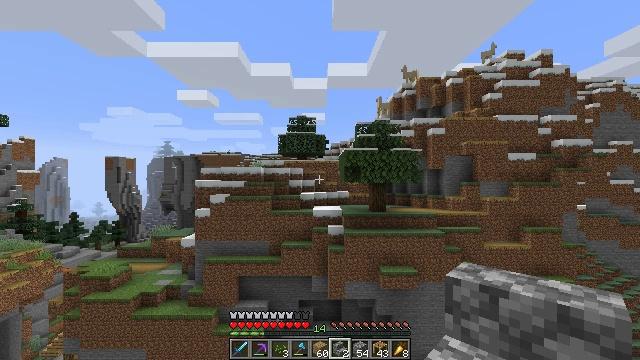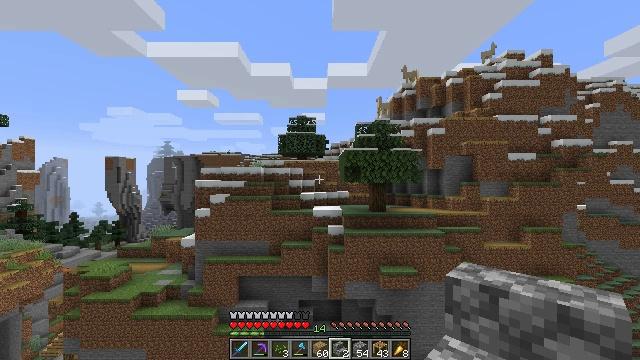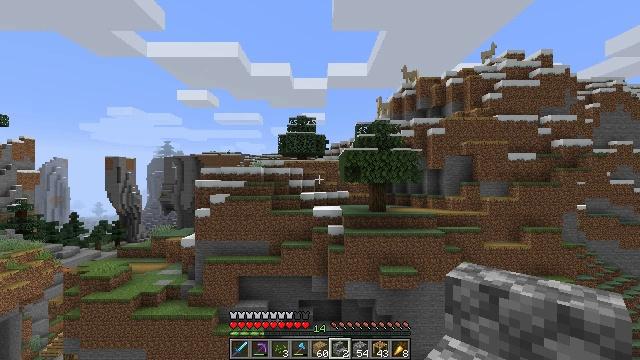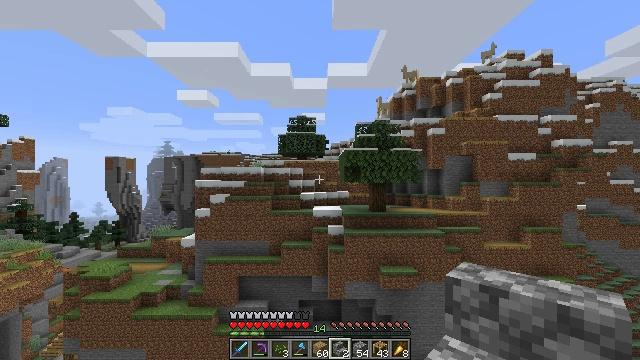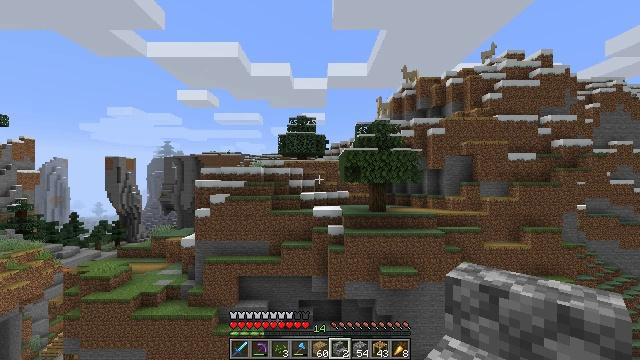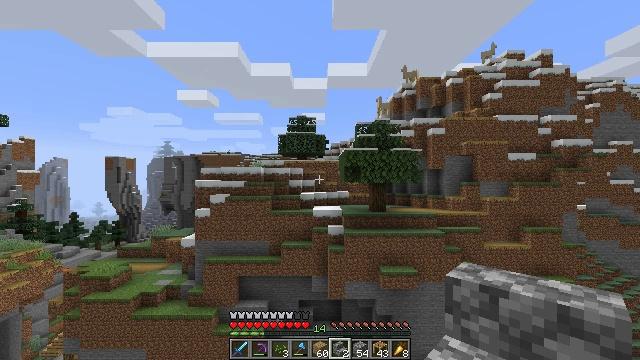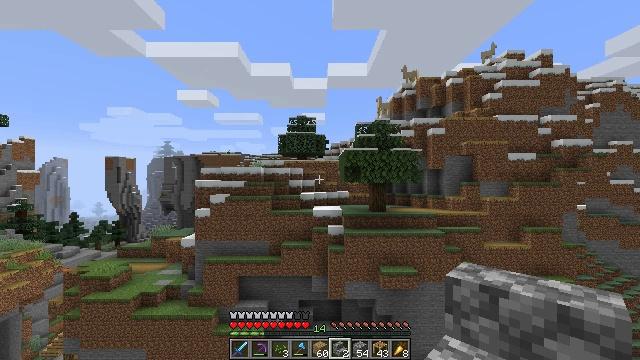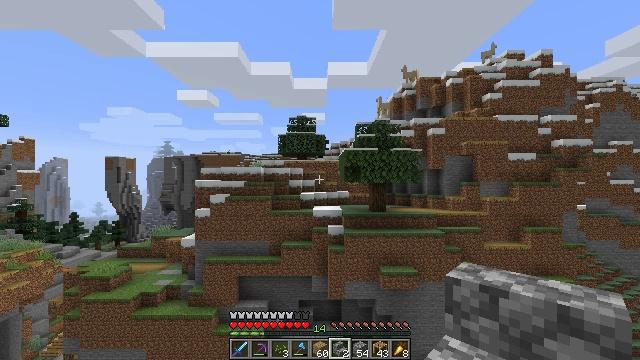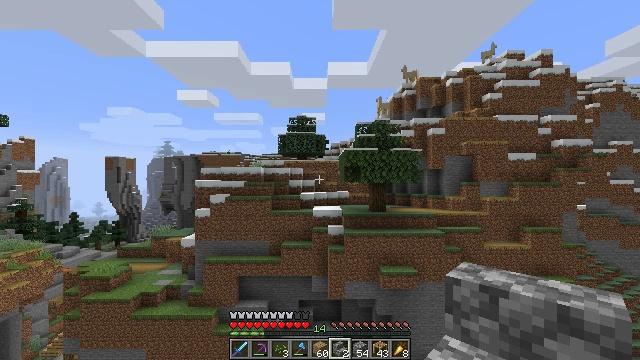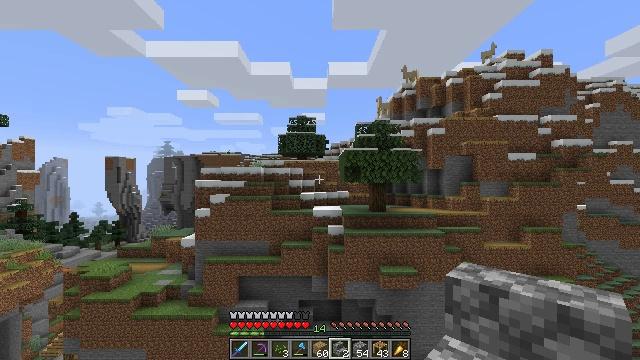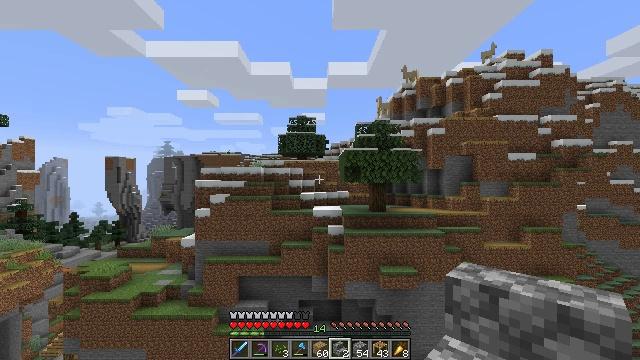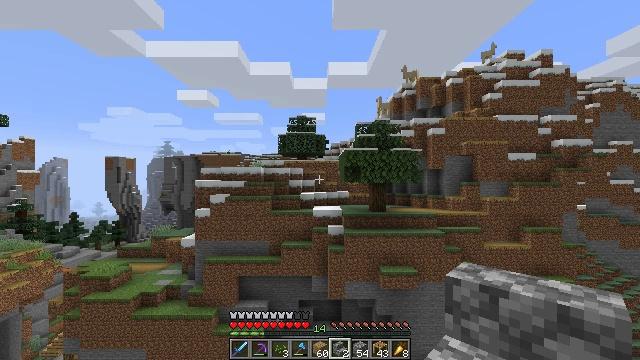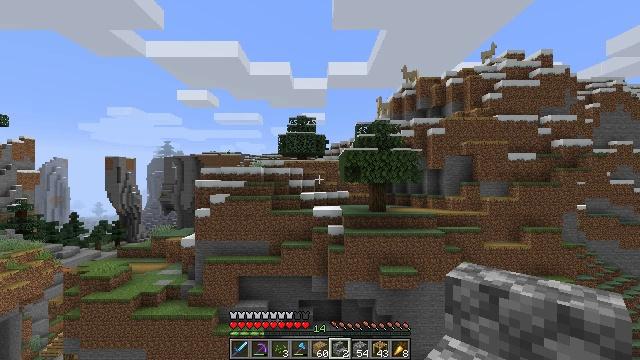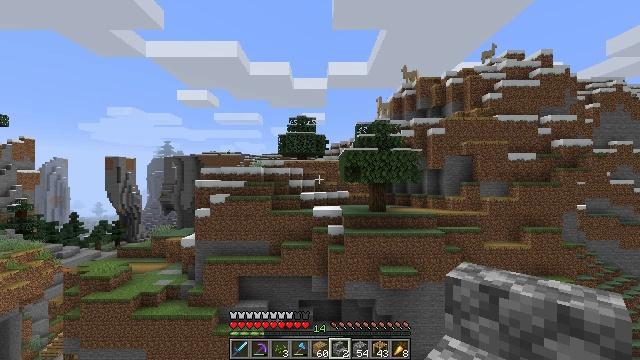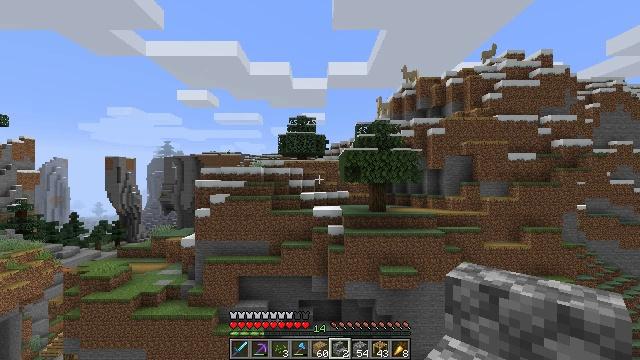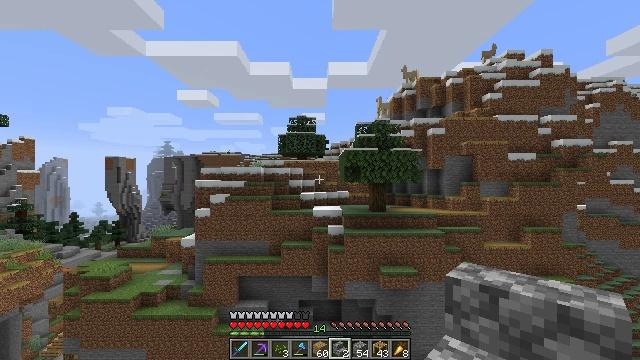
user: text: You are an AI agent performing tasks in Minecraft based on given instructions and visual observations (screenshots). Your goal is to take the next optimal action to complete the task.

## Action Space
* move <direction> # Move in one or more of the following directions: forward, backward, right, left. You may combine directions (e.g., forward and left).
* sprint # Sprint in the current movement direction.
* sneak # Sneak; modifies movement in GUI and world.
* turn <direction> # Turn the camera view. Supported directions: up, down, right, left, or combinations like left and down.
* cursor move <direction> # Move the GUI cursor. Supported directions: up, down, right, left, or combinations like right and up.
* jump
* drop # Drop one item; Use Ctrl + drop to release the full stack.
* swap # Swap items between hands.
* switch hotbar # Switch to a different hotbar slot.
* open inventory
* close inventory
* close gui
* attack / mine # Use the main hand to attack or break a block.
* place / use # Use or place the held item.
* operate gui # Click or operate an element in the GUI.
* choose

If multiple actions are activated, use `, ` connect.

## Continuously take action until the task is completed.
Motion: motion action
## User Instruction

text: Collect scaffolding blocks.
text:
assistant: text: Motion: no_op
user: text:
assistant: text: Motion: no_op
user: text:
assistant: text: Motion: no_op
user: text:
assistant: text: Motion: no_op
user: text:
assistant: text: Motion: no_op
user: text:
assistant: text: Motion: no_op
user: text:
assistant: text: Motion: no_op
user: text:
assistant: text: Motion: no_op
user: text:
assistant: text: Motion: no_op
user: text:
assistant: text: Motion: no_op
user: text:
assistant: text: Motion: no_op
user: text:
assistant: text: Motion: no_op
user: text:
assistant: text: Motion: no_op
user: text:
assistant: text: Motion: no_op
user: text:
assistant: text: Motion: no_op
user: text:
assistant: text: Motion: no_op
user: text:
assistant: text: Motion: no_op
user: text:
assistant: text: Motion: no_op
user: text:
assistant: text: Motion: no_op
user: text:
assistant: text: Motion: no_op
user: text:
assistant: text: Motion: no_op
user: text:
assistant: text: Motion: no_op
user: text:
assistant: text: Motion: no_op
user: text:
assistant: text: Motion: no_op
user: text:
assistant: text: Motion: no_op
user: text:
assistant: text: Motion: no_op
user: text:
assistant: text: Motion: no_op
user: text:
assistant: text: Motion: no_op
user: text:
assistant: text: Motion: no_op
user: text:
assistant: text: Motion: no_op